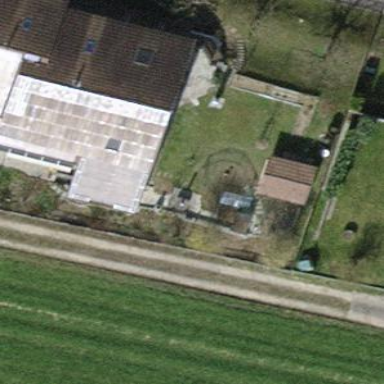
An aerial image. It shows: House with tile roof.